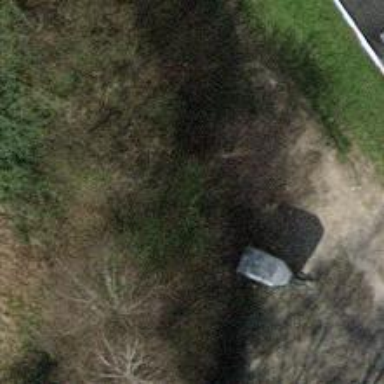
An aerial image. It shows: Unpaved parking aisle road for service vehicles.